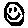
Label: smiley face